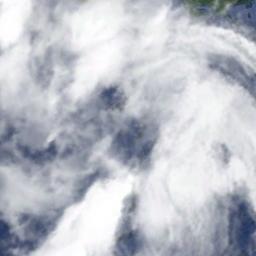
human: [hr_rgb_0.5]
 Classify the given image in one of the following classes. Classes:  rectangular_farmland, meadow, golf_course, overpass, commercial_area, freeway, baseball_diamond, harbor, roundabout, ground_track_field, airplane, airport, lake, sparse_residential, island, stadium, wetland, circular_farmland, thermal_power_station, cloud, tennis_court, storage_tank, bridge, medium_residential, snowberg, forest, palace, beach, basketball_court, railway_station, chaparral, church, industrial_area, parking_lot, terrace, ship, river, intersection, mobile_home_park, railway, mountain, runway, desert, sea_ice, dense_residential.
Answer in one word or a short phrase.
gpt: cloud